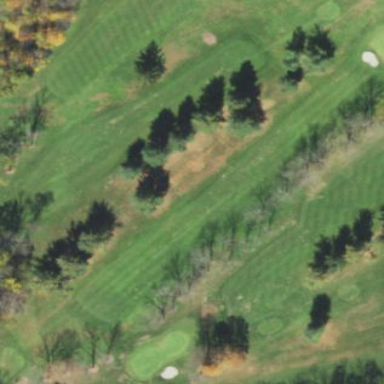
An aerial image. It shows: Golf fairway surrounded by grass.